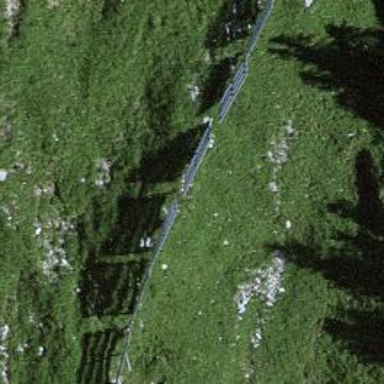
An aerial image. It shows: Snow fence that is man-made.